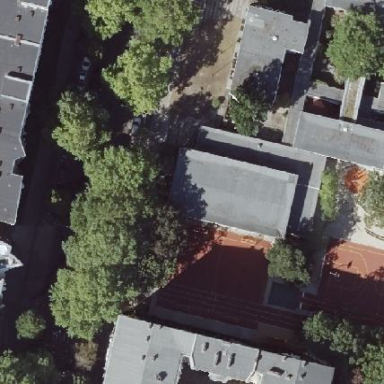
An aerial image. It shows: School building with flat roof.